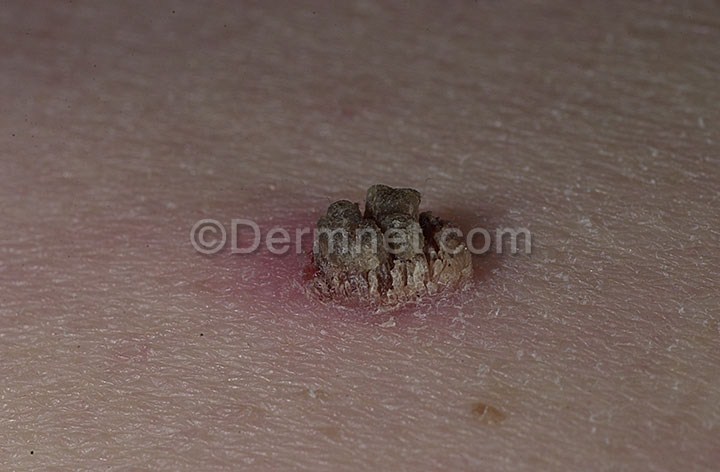
Disease: Seborrheic Keratoses and other Benign Tumors